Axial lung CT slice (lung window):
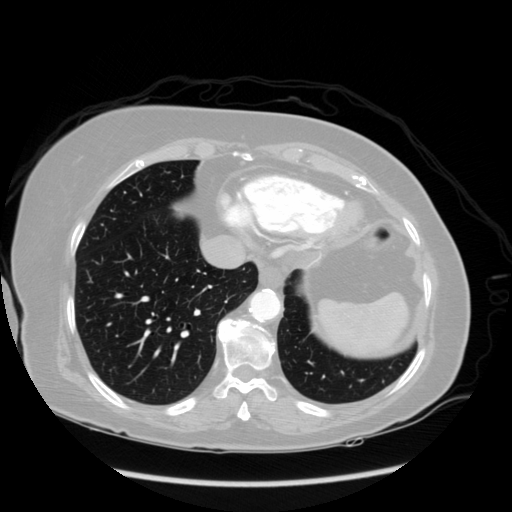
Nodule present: no